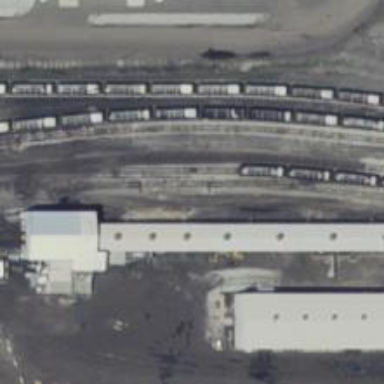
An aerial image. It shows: Rail spur service.